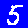
Digit: 5